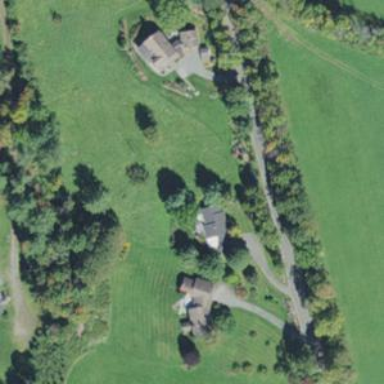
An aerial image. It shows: Simple house.